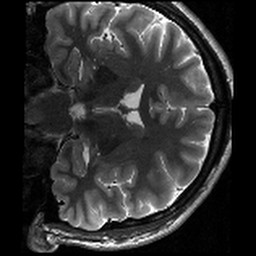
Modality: T2w
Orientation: coronal
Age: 25
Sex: male
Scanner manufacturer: siemens
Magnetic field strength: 3 T
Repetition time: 8.02 s
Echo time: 0.08 s